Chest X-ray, AP view. Patient: 55 years old, sex M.
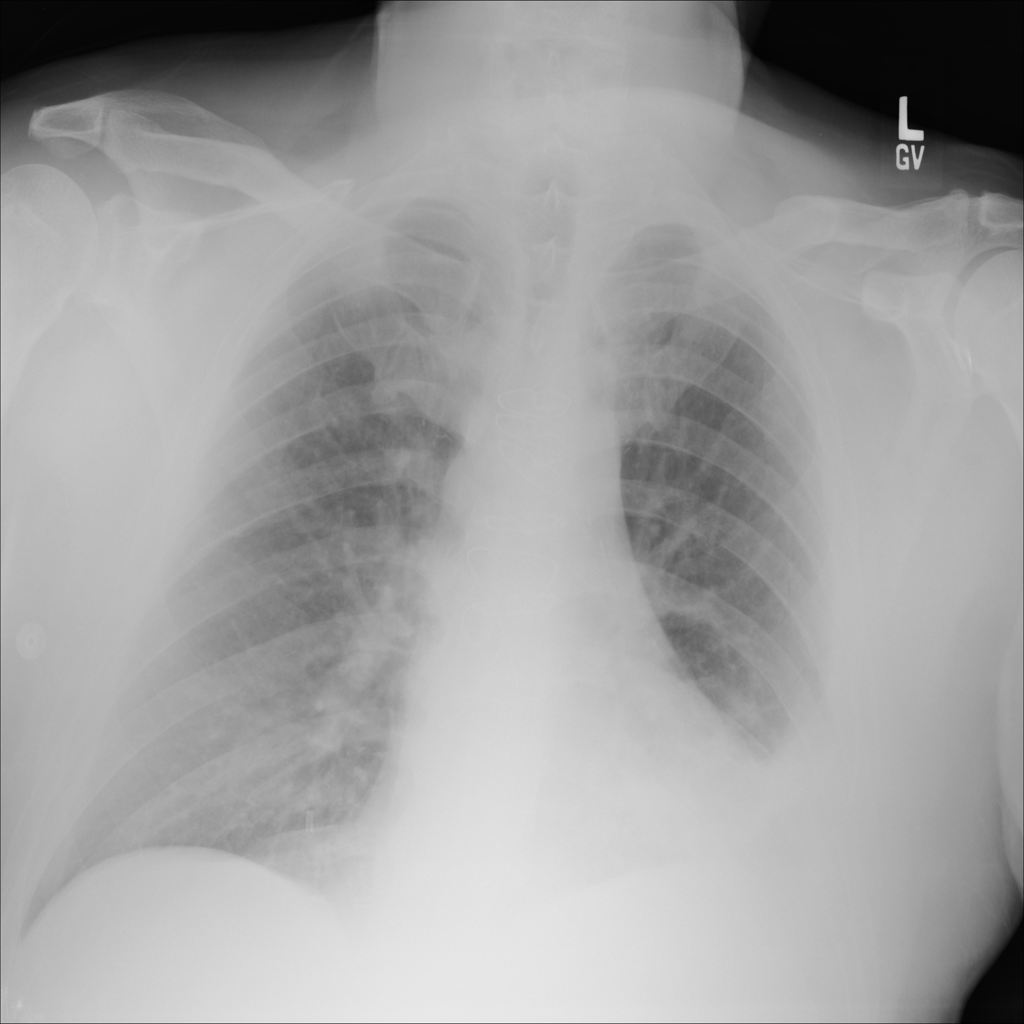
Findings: Pneumonia